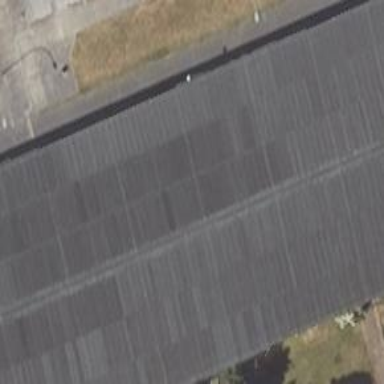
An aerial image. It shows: Building with gabled gray roof.